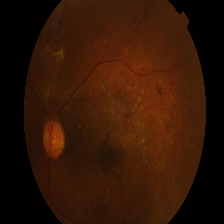
Diabetic retinopathy grade: Proliferative DR